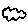
Label: cloud